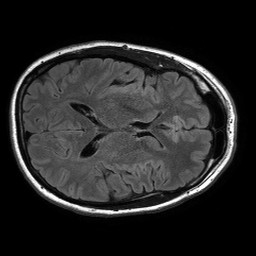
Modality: FLAIR
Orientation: axial
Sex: male
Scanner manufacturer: philips
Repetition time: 11 s
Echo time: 0.125 s